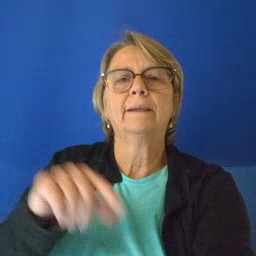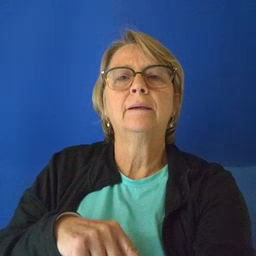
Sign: green